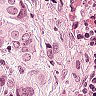
Metastatic tissue present: yes